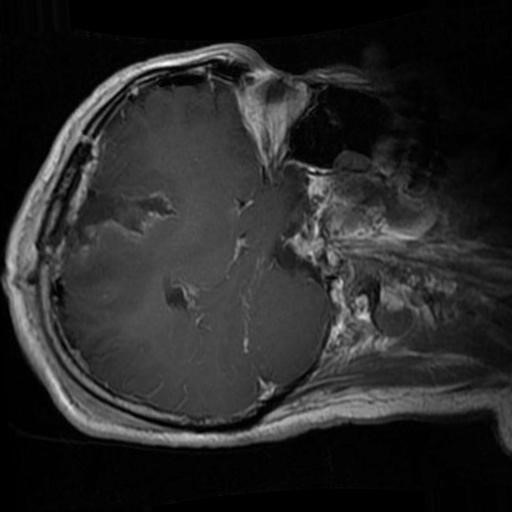
Label: brain_glioma